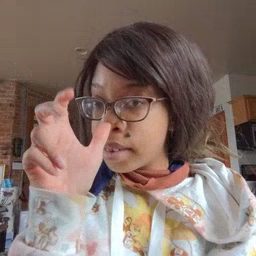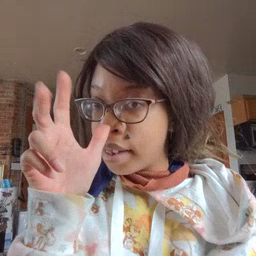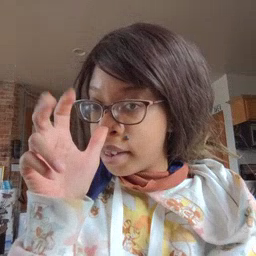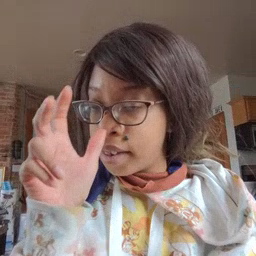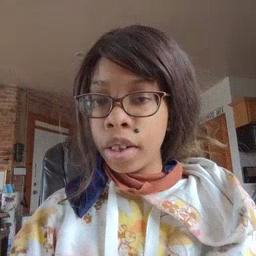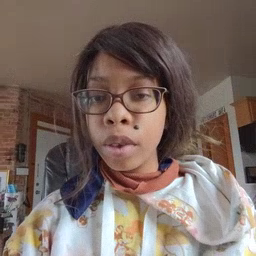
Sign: bug